Question: How would I go about using / applying the row number of each row in a query to a certain column in the entire query?
I've added a screenshot to try and make things more obvious:

[The picture is only a simple example]
I would like to be able to directly use the value of the row number in such a context.
(Iterate over the values, somehow?)
Thanks in advance.
(Sorry if the question is a bit vague)
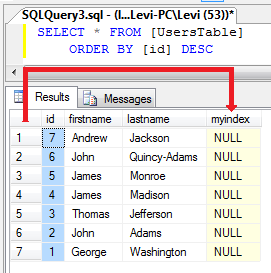
Answer: Try this :
'''
;WITH TEST AS
(
SELECT *,
ROW_NUMBER() OVER (ORDER BY id DESC) AS RowNo
FROM [UserTable]
)
UPDATE TEST
SET myindex = RowNo
'''